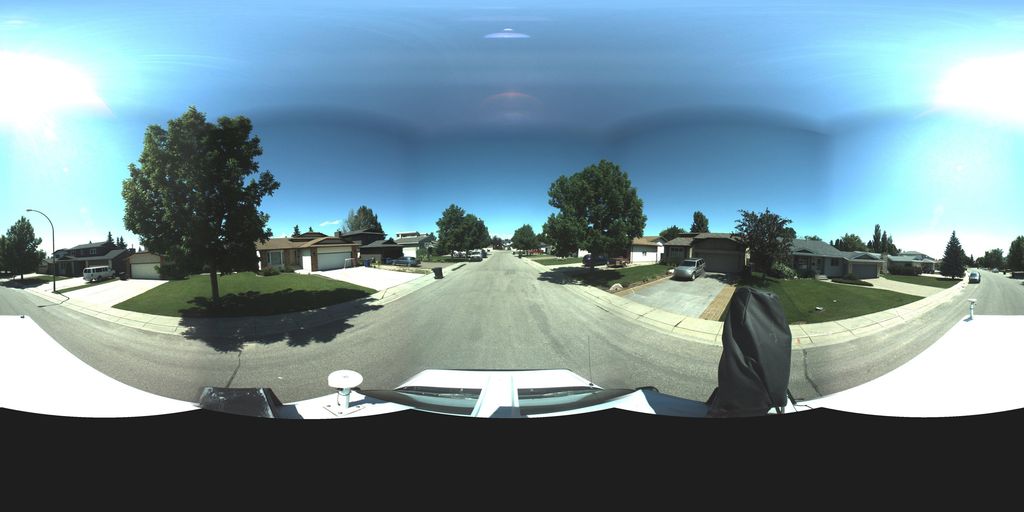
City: saskatoon